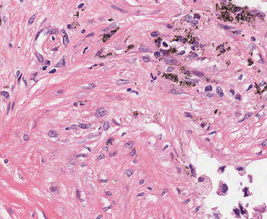
Tumor epithelial tissue: no
Tumor-associated stroma tissue: yes
Normal tissue: no